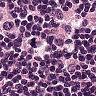
Metastatic tissue present: yes